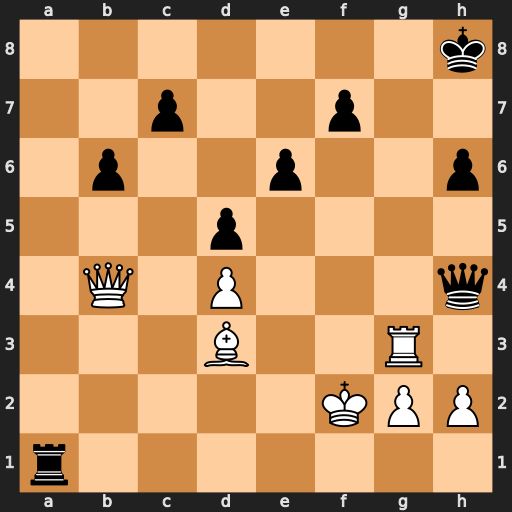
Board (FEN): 7k/2p2p2/1p2p2p/3p4/1Q1P3q/3B2R1/5KPP/r7
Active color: w
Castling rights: -
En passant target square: -
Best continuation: Qf8#